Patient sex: M
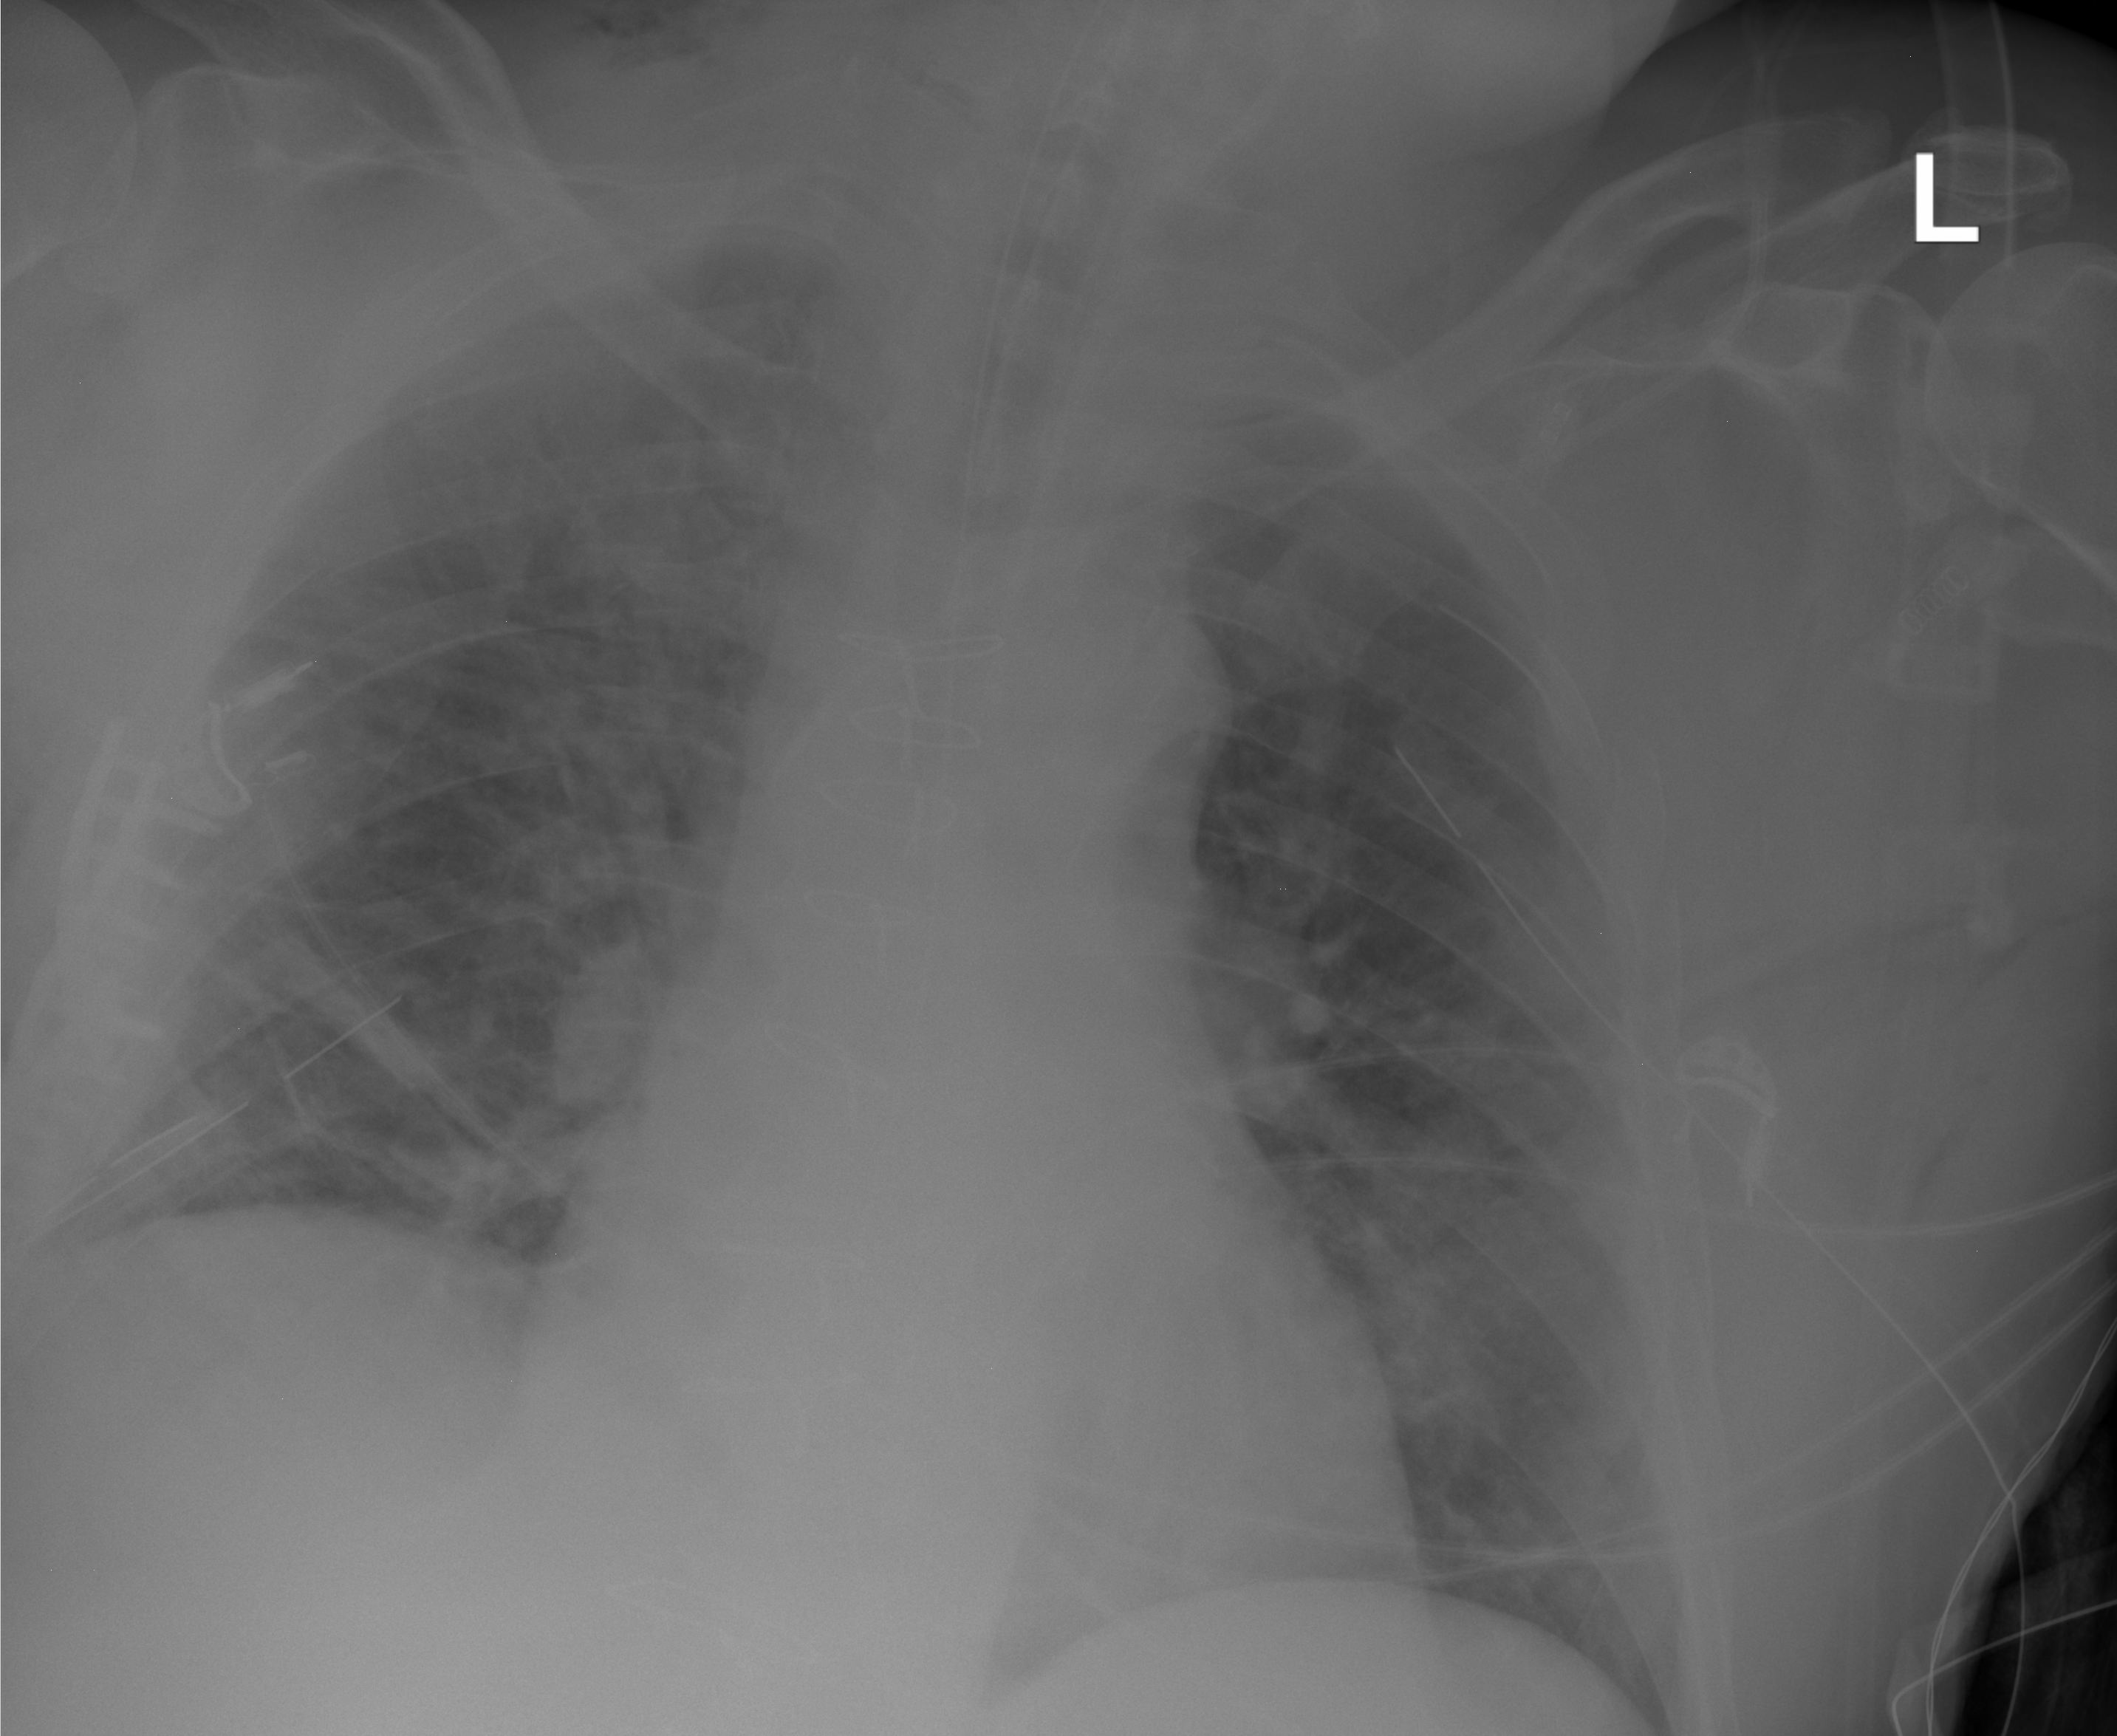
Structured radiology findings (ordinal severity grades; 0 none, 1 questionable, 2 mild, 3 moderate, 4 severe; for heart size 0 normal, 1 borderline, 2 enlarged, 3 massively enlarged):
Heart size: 0
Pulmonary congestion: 0
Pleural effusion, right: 0
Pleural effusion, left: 2
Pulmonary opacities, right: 0
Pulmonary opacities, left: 3
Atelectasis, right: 2
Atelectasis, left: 2